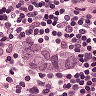
Metastatic tissue present: yes